Interaction volume radius: 5 \u00c5
Interaction volume height: 35 \u00c5
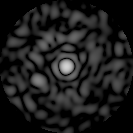
Disorder parameter: 0.8428